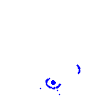
Particle: electron